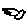
Label: bird